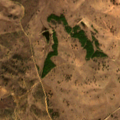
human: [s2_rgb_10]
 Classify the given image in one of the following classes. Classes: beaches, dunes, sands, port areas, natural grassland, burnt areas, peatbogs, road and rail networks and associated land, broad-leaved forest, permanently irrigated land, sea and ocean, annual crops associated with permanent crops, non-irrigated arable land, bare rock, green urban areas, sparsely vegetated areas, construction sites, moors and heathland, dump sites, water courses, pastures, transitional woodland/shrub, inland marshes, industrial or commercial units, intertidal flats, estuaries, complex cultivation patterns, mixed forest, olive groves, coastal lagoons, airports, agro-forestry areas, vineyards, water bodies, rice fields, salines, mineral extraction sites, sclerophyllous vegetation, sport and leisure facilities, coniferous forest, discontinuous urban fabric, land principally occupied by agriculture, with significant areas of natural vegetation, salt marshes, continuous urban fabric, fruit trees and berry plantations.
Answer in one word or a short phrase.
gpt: non-irrigated arable land, pastures, agro-forestry areas, transitional woodland/shrub